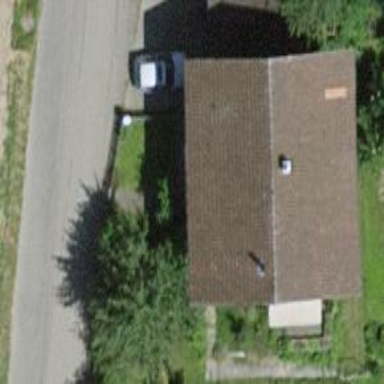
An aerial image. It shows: Simple and straightforward house.